Question: I have a small user control with 'Browse' button for selecting some file and with textbox for visualization of path to selected file:
'''
<TextBox Text="{Binding FilePath, Mode=TwoWay, UpdateSourceTrigger=PropertyChanged}" />
<Button Content="Browse" cal:Message.Attach="SelectInstallationPointsFile" />
'''
The control starting from window dialog as window with two buttons - 'OK' and 'Cancel' that defined on window resourse style (simplified version of the code):
'''
<Style TargetType="{x:Type Window}">
...
<Setter Property="Template">
<Setter.Value>
<ControlTemplate TargetType="{x:Type Window}">
...
<ContentControl Content="{TemplateBinding Content}" ContentTemplate="{TemplateBinding ContentTemplate}" /> <!-- here will be the user control -->
<Button IsDefault="True" Content="OK" cal:Message.Attach="Apply" />
<Button IsCancel="True" cal:Message.Attach="Cancel" />
...
</Style>
'''
View of dialog (green section - the window, red - the user control):

The problem is next - when you click the 'Enter' button, then react the 'Browse' button from user control, but not 'OK' button from window dialog, although 'OK' button has 'IsDefault="True"'!
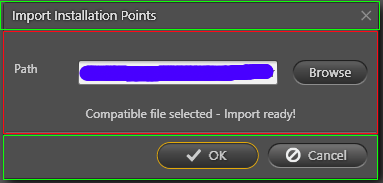
Answer: So, I just tried Focusable="False" in the 'Browse' button, and it works!)